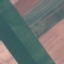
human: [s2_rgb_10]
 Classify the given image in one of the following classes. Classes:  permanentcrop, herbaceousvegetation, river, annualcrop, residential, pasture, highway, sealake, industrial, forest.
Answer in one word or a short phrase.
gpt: AnnualCrop